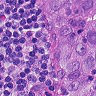
Metastatic tissue present: yes